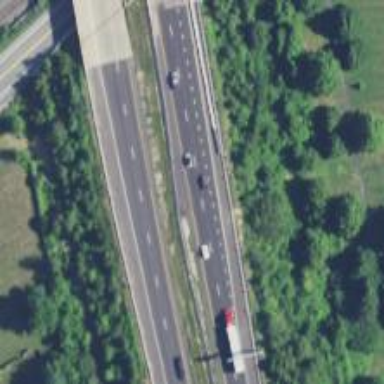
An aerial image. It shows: Asphalt motorway.